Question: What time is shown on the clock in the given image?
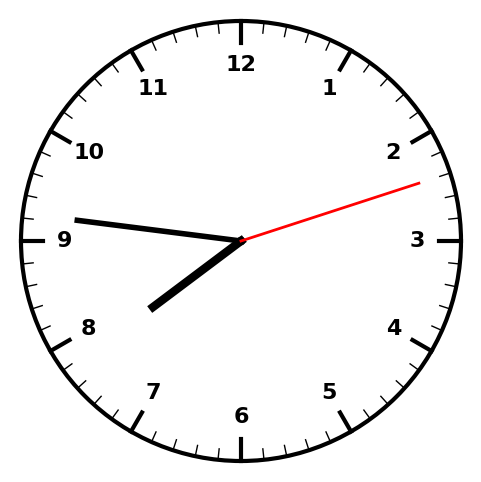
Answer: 07:46:12